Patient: sex M, age 66
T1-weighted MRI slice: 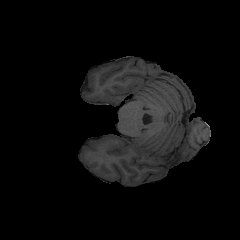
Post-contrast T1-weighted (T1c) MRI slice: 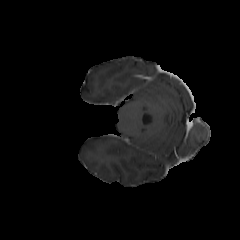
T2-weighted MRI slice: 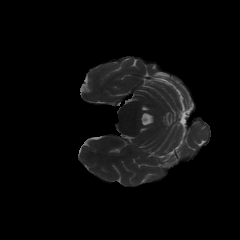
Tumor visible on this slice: no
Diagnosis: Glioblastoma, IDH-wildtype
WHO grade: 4